Field crop: maize
Growth stage: 2
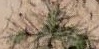
Species: salsola